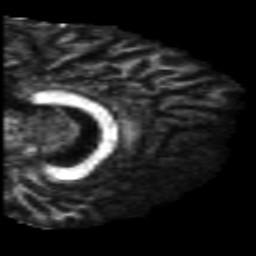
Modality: FA
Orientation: sagittal
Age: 46
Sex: male
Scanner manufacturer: siemens
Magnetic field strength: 3 T
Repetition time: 5.5 s
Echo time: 0.101 s